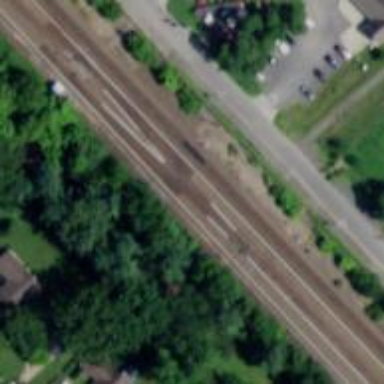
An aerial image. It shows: Electrified rail siding.